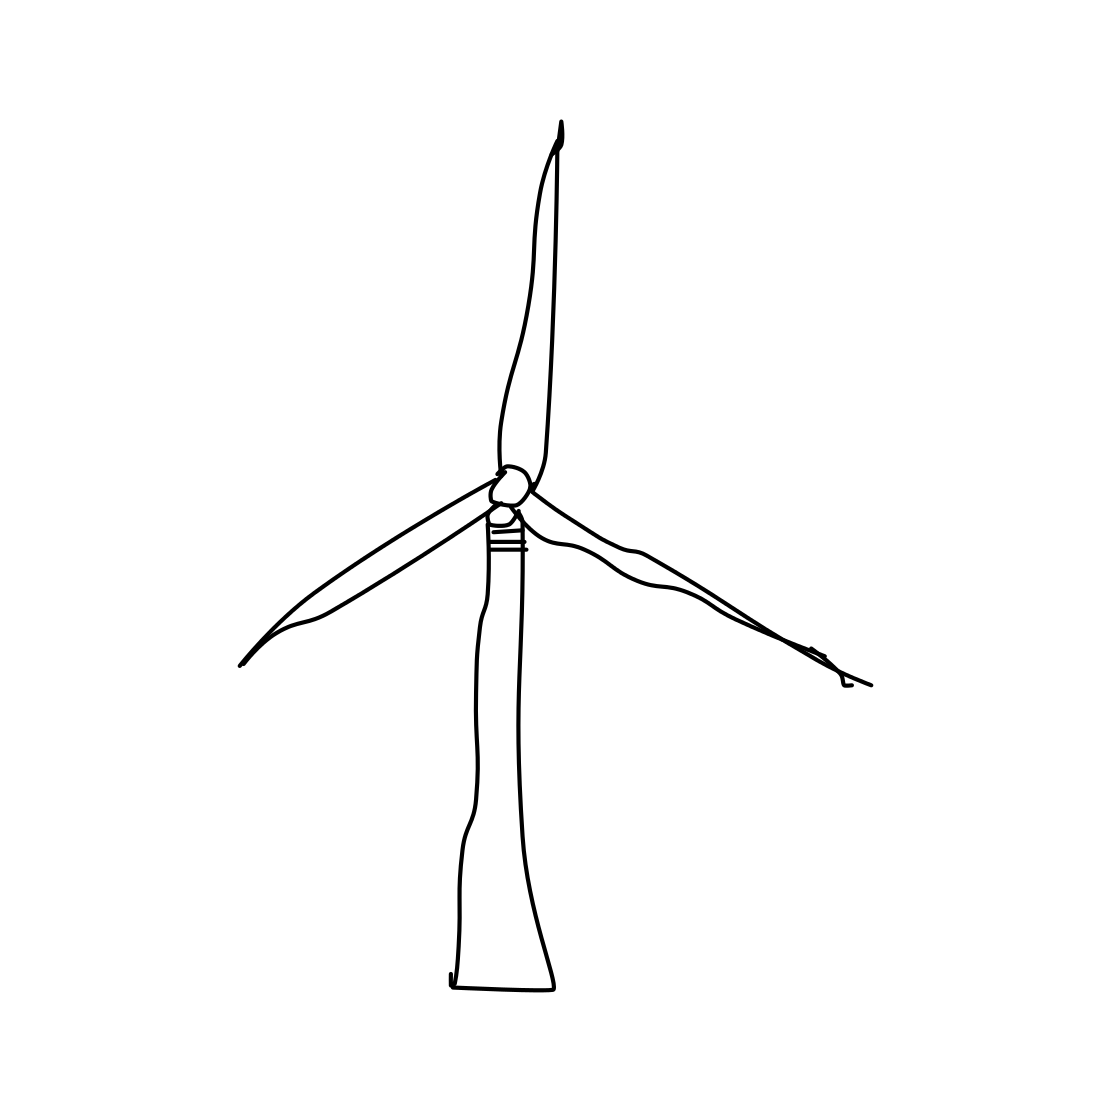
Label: windmill